Question: I have an UWP app where my robots face gets pushed up when the virtual keyboard opens. Is it possible to have the scrollviewer stay in place and have the textbox stay in view when the virtual keyboard opens.
I see you can subscribe to the opening and hiding events but that does not give me any options on which ui elements can stay or hide. <URL>
'''
<Page
x:Class="VirtualKeyboardFix.MainPage"
xmlns="http://schemas.microsoft.com/winfx/2006/xaml/presentation"
xmlns:x="http://schemas.microsoft.com/winfx/2006/xaml"
xmlns:local="using:VirtualKeyboardFix"
xmlns:d="http://schemas.microsoft.com/expression/blend/2008"
xmlns:mc="http://schemas.openxmlformats.org/markup-compatibility/2006"
mc:Ignorable="d">
<Grid Background="{ThemeResource ApplicationPageBackgroundThemeBrush}">
<ScrollViewer >
<Image Source="image.png" />
</ScrollViewer>
<TextBox HorizontalAlignment="Stretch" VerticalAlignment="Bottom" Margin="10" />
</Grid>
</Page>
'''

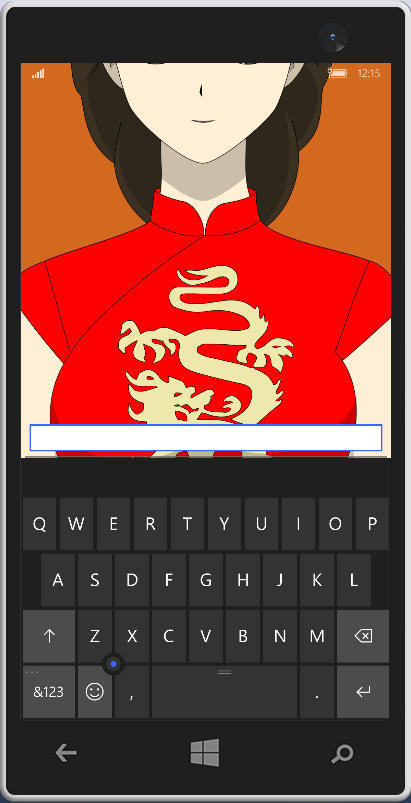
Answer: Yes that is the answer Justin XL. Thanks a lot. If you want to post it as a reply instead of a comment then I will mark it as the answer.
Just in case anyone has the same problem.
'''
namespace VirtualKeyboardFix
{
/// <summary>
/// An empty page that can be used on its own or navigated to within a Frame.
/// </summary>
public sealed partial class MainPage : Page
{
public MainPage()
{
this.InitializeComponent();
InputPane.GetForCurrentView().Showing += MainPage_Showing;
InputPane.GetForCurrentView().Hiding += MainPage_Hiding;
}
private void MainPage_Showing(InputPane sender, InputPaneVisibilityEventArgs args)
{
args.EnsuredFocusedElementInView = false;
InputTextBox.Margin = new Thickness(10, 10, 10, args.OccludedRect.Height + 10);
}
private void MainPage_Hiding(InputPane sender, InputPaneVisibilityEventArgs args)
{
args.EnsuredFocusedElementInView = false;
InputTextBox.Margin = new Thickness(10, 10, 10, 10);
}
}
}
'''
<URL>